Field crop: maize
Growth stage: 2
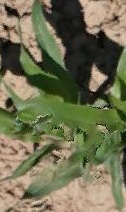
Species: maize